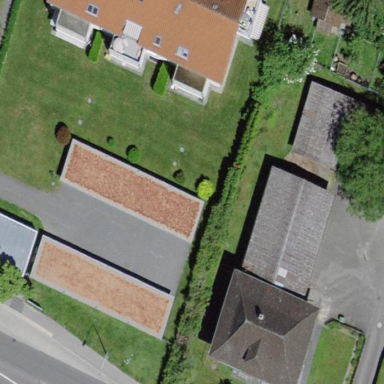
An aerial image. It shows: Flat roofed garages.